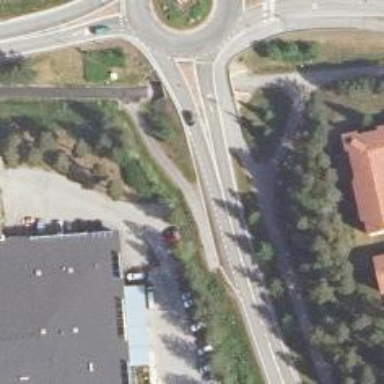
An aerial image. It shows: Cycleway.